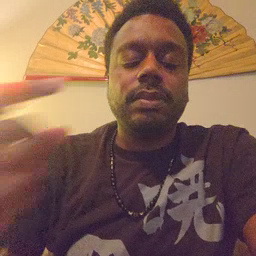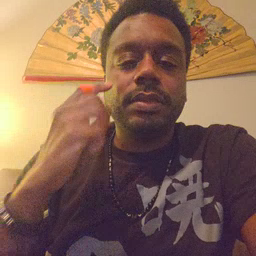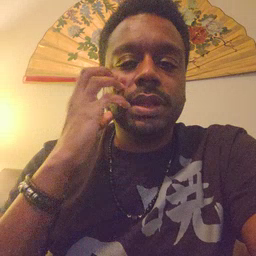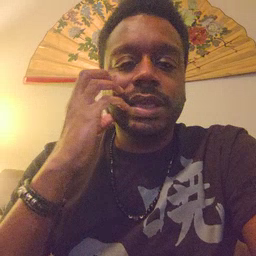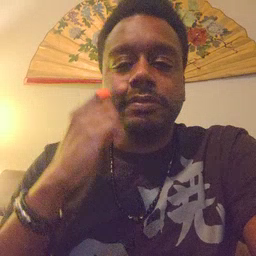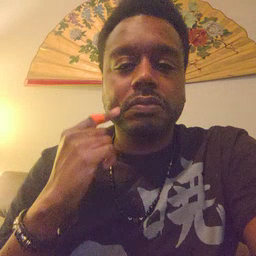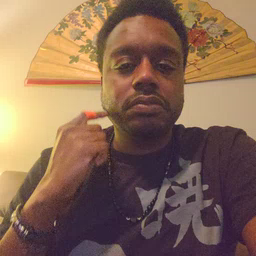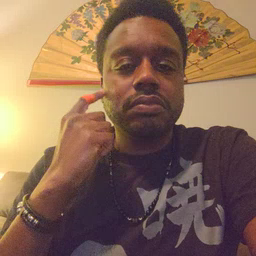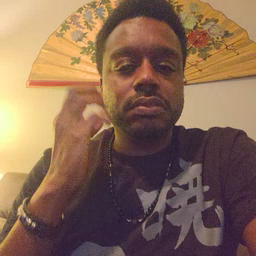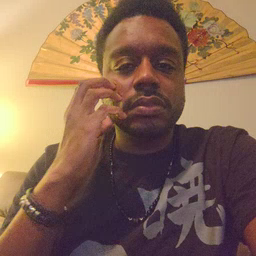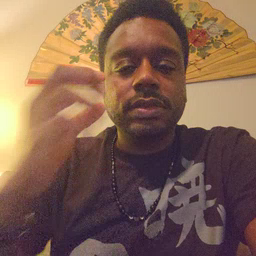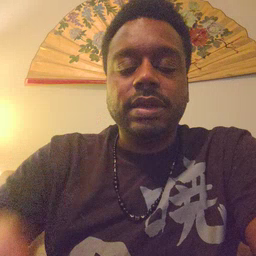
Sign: cheek